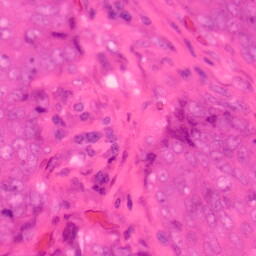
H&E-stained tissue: Colon